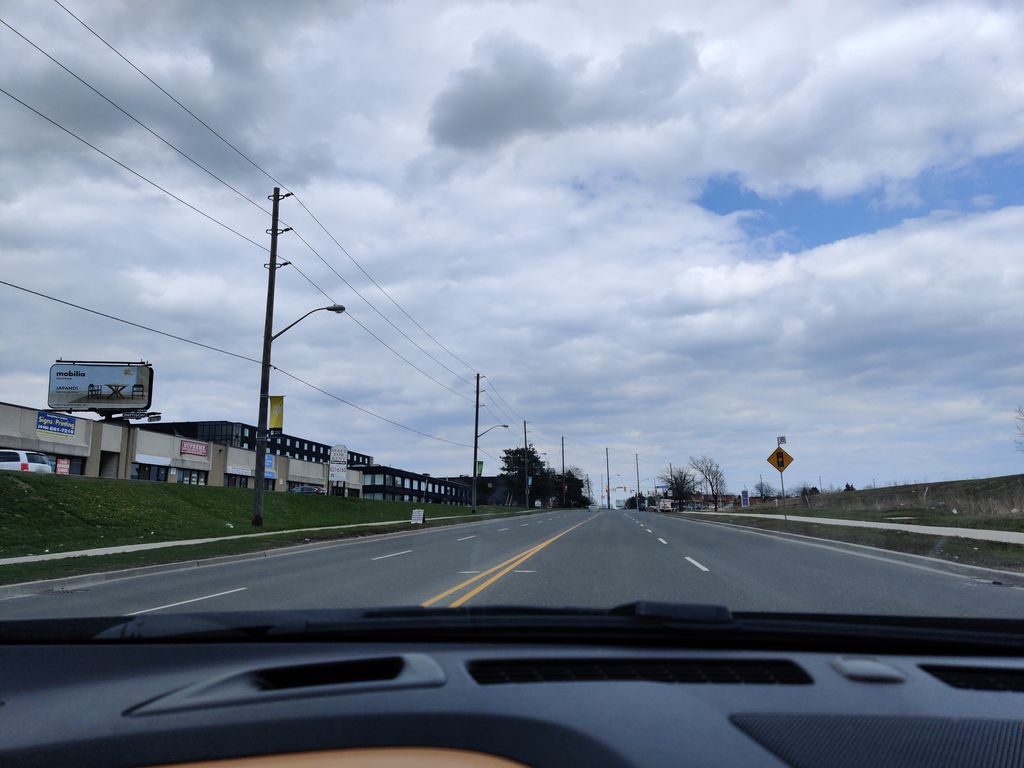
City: toronto